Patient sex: M
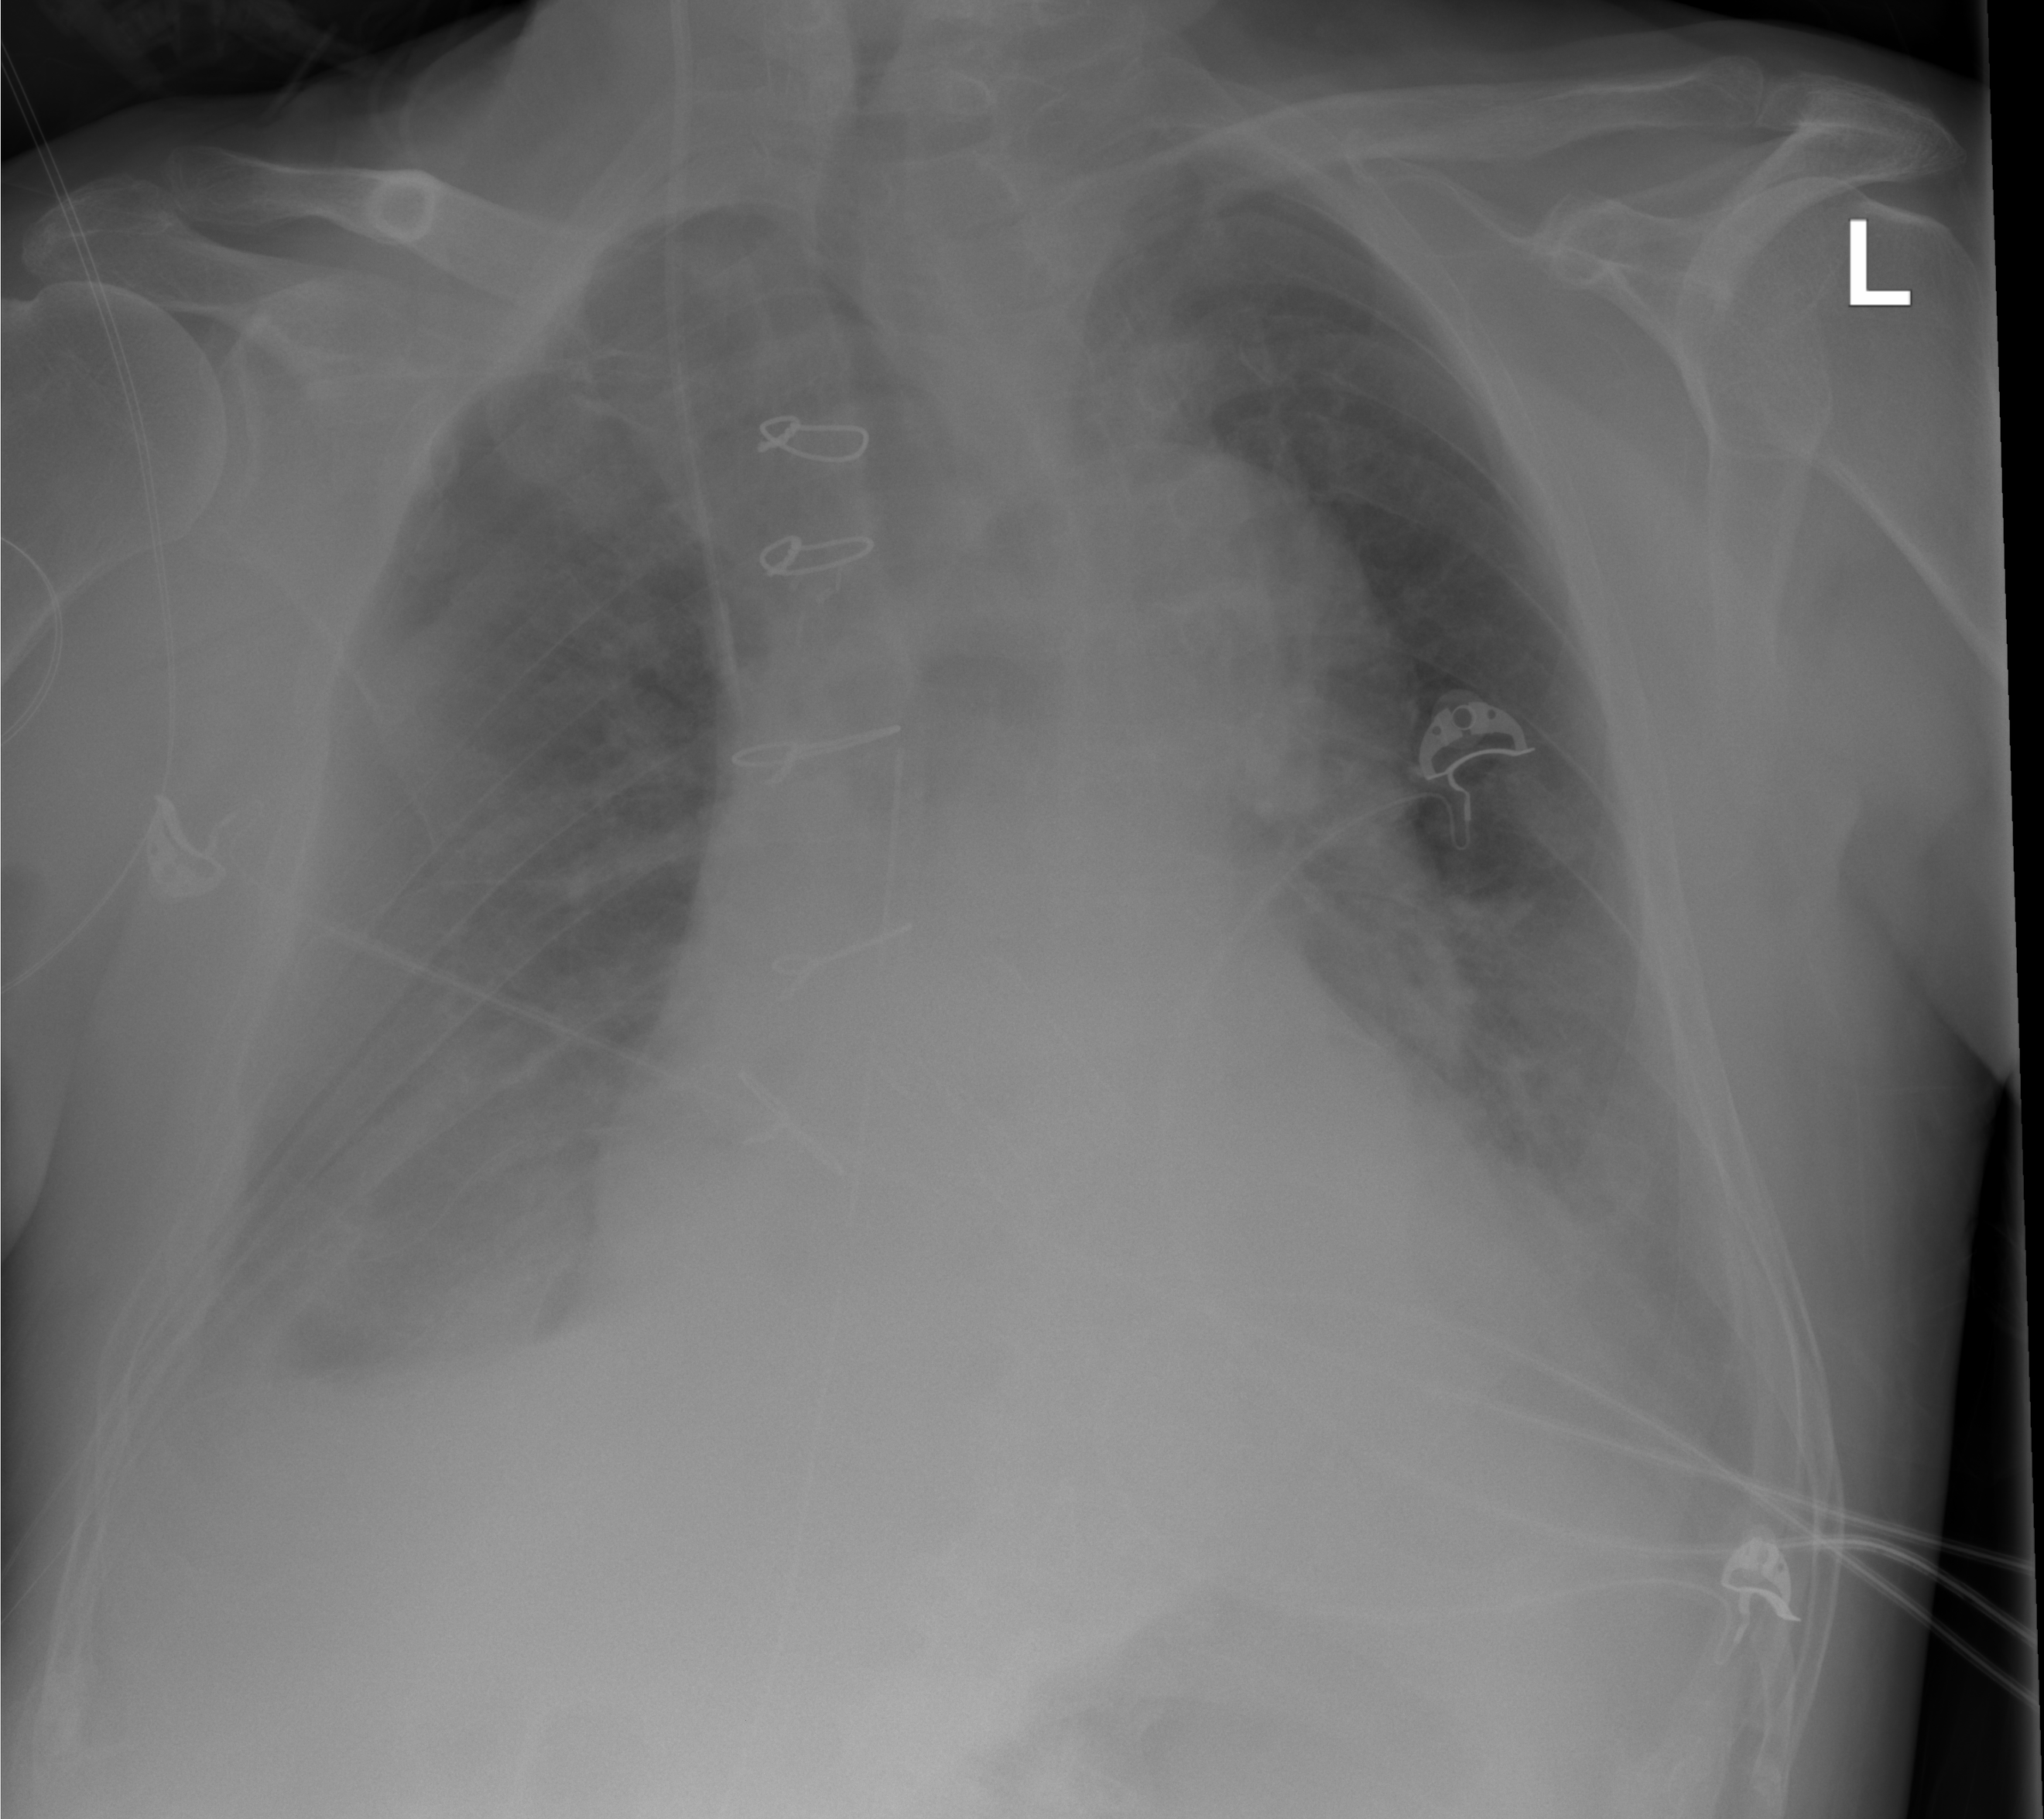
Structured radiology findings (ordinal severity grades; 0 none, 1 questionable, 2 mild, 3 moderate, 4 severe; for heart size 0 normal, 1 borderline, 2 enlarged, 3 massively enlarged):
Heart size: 2
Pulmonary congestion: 0
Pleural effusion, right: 2
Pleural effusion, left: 2
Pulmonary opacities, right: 2
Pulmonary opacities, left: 2
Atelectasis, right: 2
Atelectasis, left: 0